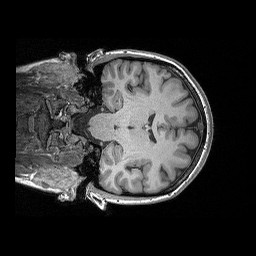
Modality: T1w
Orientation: coronal
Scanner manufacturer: siemens
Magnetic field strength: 3 T
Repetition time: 2.3 s
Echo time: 0.00298 s